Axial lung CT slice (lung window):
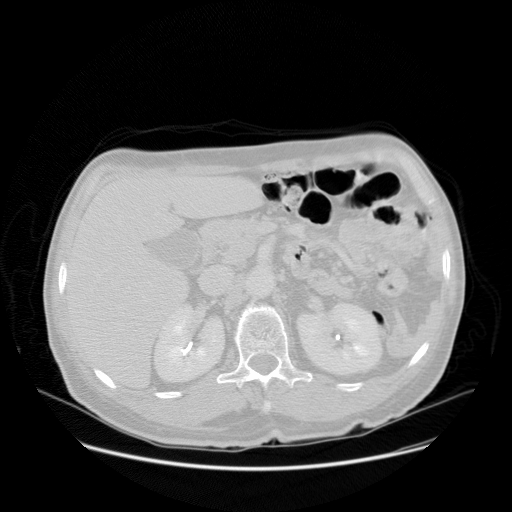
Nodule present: no